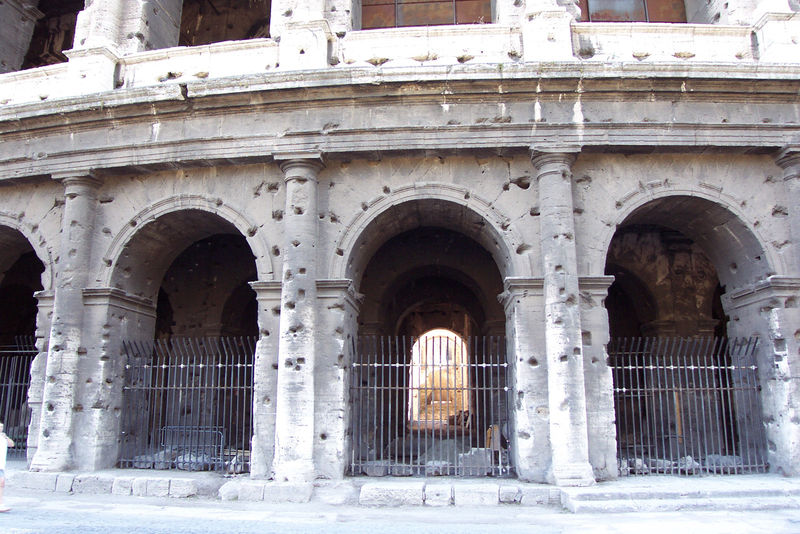
Titel: Kolosseum
Standort: Rom, Kolosseum (EU - I - Latium)
Schlagwörter: kampf, schatten, weiß, fenster, licht, straße, säulen, gebäude, zaun, architektur, stein, steine, gitter, theater, farbig, italien, pilaster, rundbogen, krieg, tiefe, foto, fotografie, bögen, eingänge, löcher, arkaden, rom, gesims, antik, römisch, forum, theatermotiv, koloseum, kolosseum, kollosseum, beschädigt, tabulariummotiv, colloseum, schüsse, narben, kolloseum, schlaglöcher, röisch, einschüsse, amphietheater, mauen, gewhrschüsse